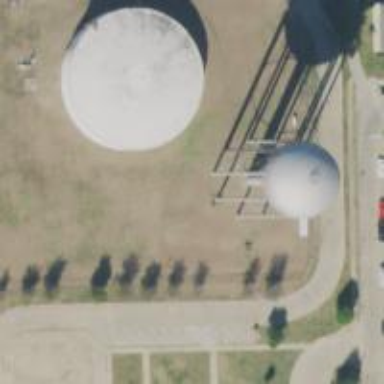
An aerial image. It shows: Water tower that is man-made.